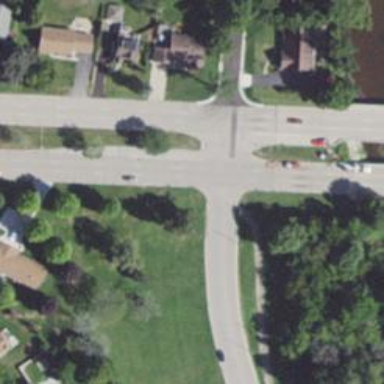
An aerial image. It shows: Uncontrolled road crossing with markings in the form of lines.